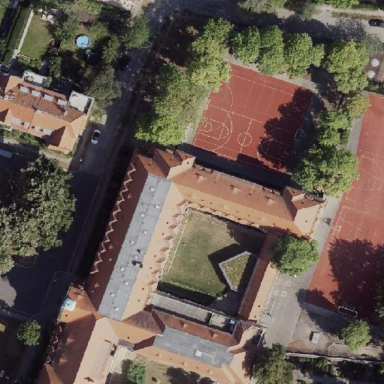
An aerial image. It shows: School building.